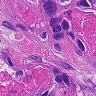
Metastatic tissue present: yes